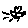
Label: bird